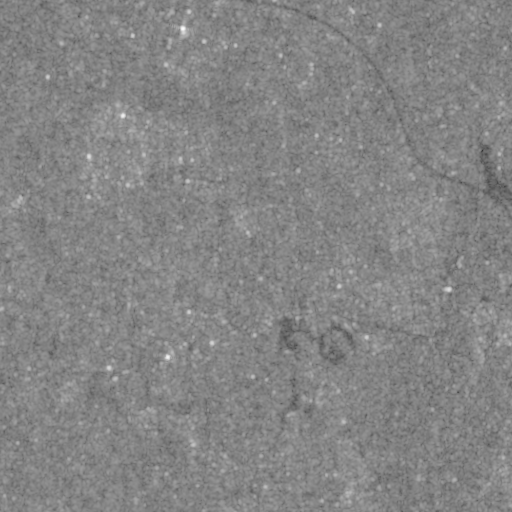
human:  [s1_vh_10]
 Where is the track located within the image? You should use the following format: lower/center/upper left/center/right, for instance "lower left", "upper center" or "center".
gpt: The track is located in the center right of the image.
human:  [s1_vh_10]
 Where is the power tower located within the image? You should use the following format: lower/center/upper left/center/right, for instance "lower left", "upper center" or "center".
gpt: There is no power tower in the image.

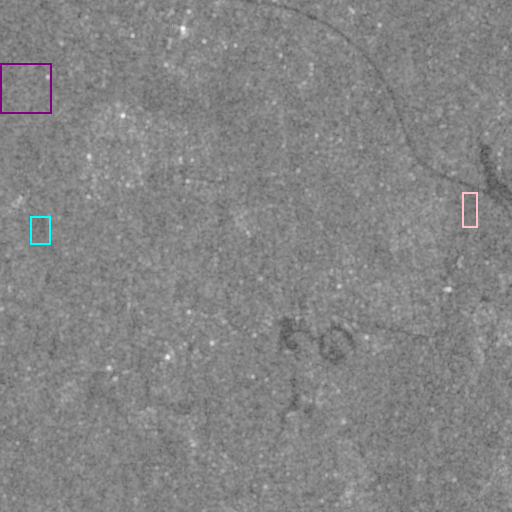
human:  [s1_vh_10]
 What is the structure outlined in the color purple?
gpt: The structure outlined in purple is a crop field.
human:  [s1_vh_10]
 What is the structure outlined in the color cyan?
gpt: The structure outlined in cyan is a park.
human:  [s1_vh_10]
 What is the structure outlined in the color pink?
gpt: The structure outlined in pink is a track.
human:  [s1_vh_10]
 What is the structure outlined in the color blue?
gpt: There is no blue outline.